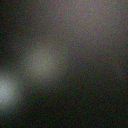
Screen state: off